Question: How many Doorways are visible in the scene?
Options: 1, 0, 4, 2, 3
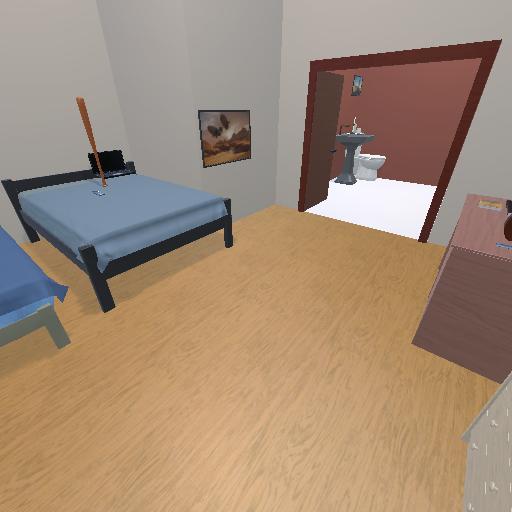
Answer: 1